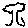
Label: tree